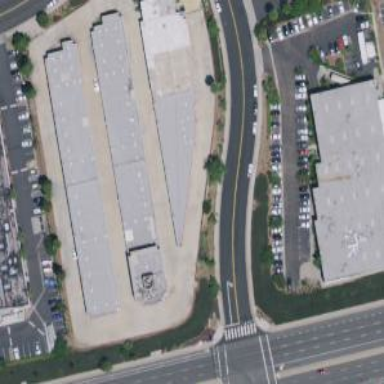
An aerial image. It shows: Storage rental shop located in building.